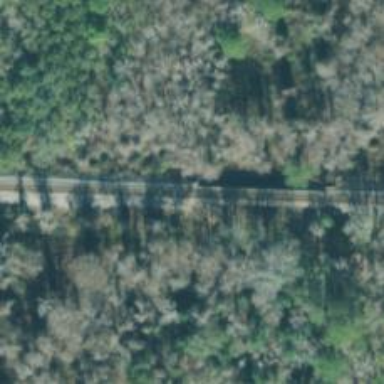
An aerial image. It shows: Railway track.